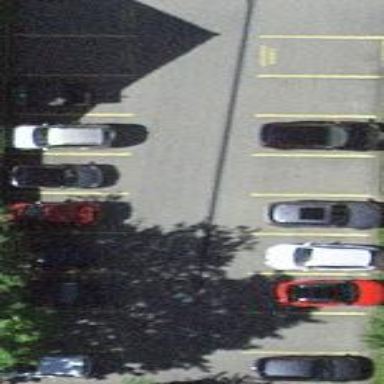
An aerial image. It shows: Parking area with surface.